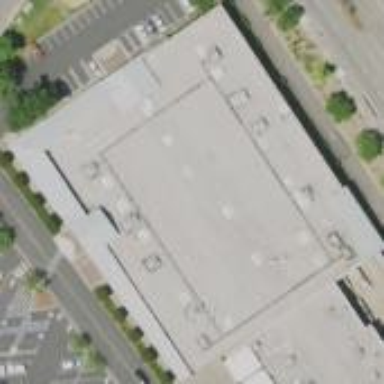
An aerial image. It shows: Retail building housing department store.